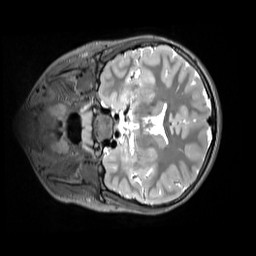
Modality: T2w
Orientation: coronal
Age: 11
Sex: female
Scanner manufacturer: siemens
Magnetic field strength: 3 T
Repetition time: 3.2 s
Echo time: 0.408 s